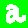
Digit: 2